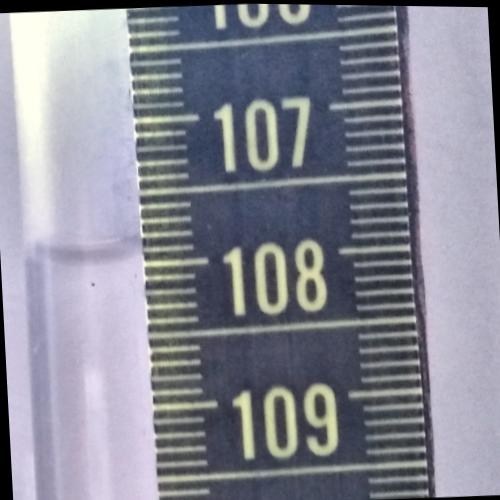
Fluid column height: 107.9 cm